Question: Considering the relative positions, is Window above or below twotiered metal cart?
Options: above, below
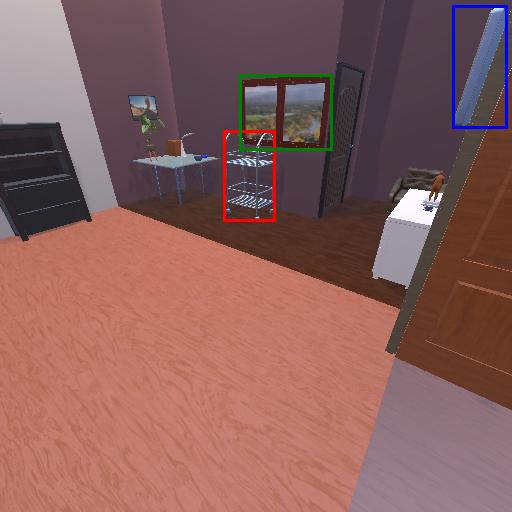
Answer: above